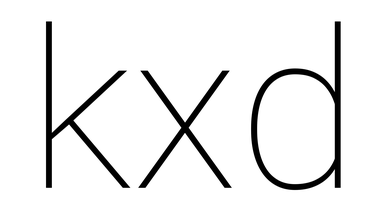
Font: Roboto_Thin